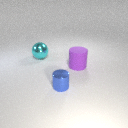
large purple rubber cylinder to the right of small blue metal cylinder